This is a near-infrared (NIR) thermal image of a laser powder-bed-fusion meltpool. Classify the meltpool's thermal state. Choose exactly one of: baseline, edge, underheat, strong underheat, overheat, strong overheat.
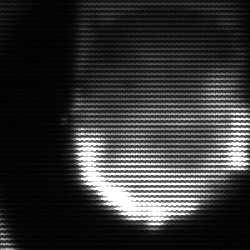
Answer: edge